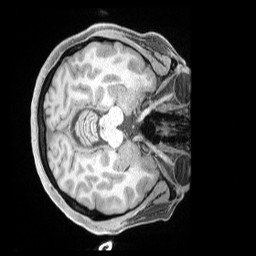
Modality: T1w
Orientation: axial
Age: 34
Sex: female
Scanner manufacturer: siemens
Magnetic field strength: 3 T
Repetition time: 2 s
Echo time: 0.00211 s